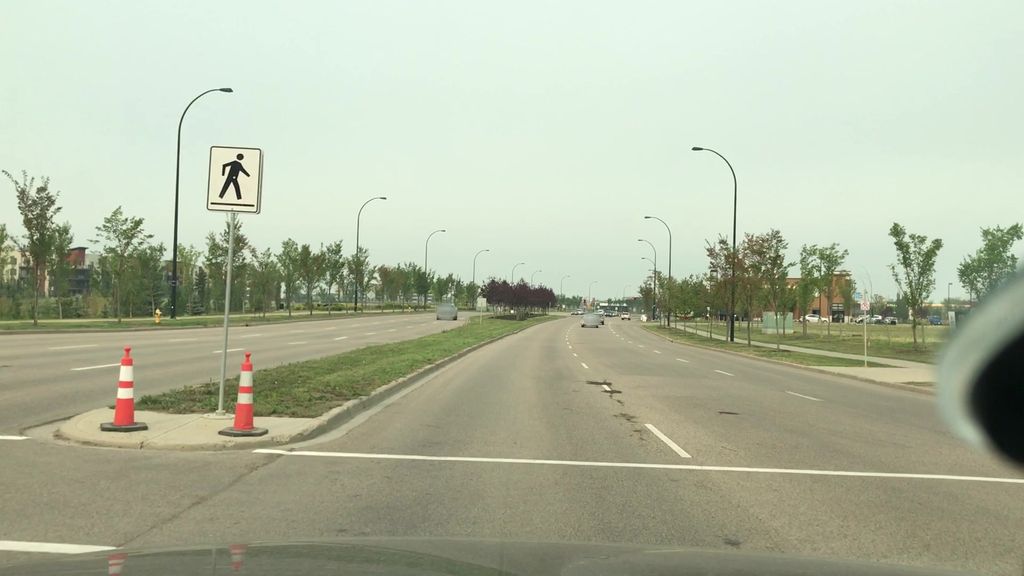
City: edmonton